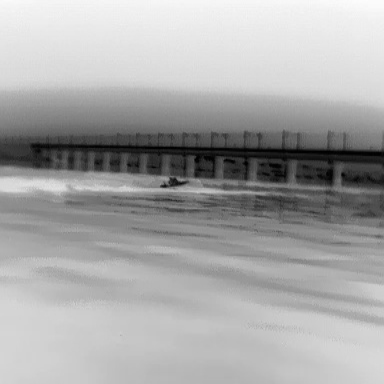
There is a canoe in the infrared image.